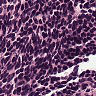
Metastatic tissue present: no